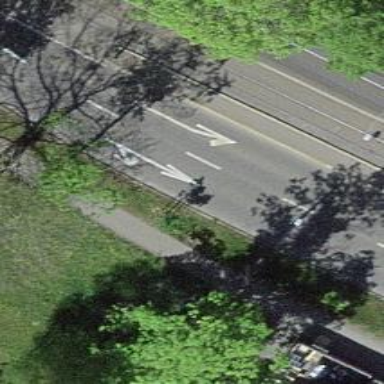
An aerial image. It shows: Avenue of trees.